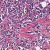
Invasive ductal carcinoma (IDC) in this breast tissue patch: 1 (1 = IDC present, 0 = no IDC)